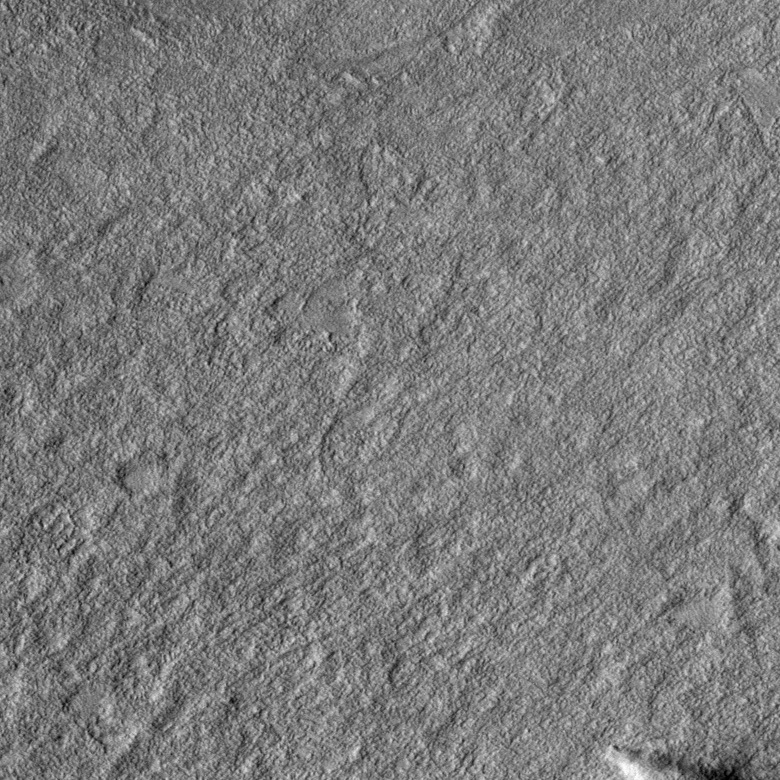
Label: dustdevil